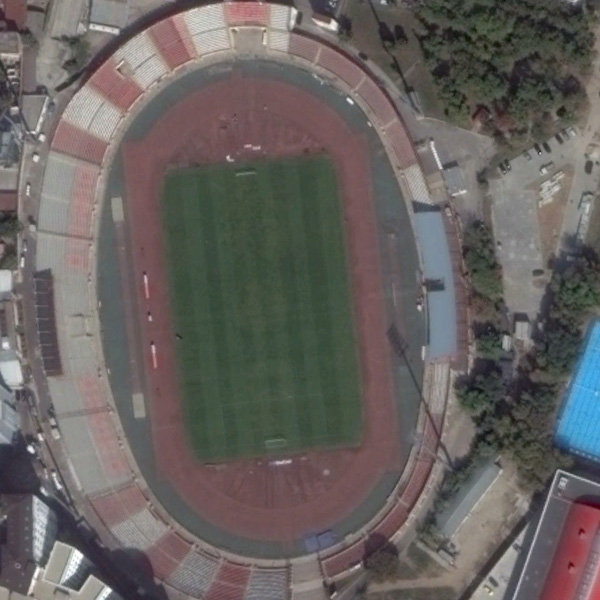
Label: Stadium